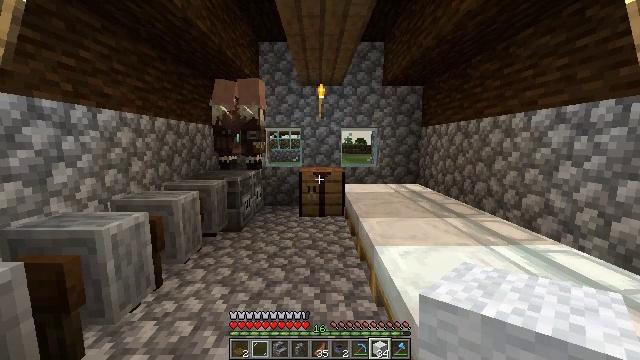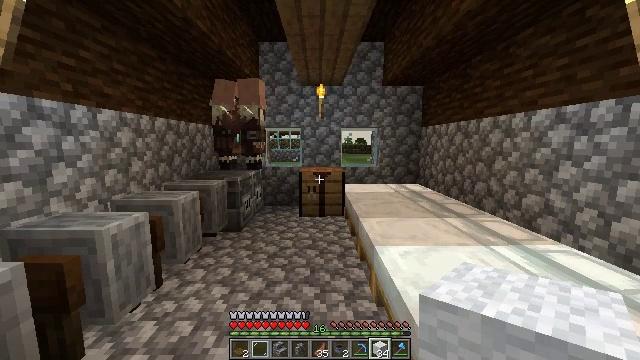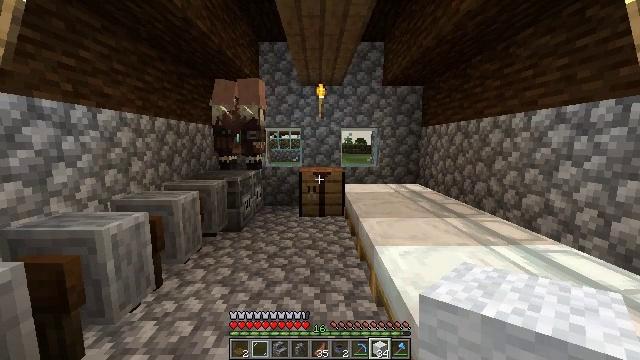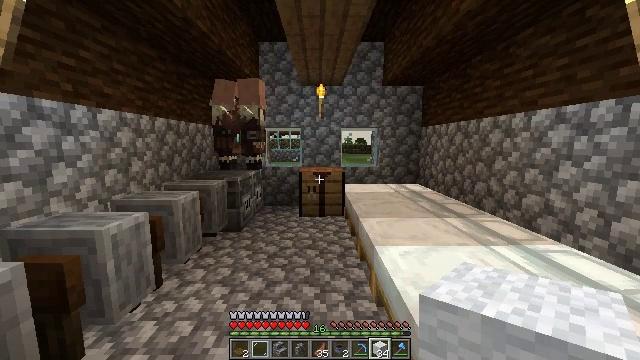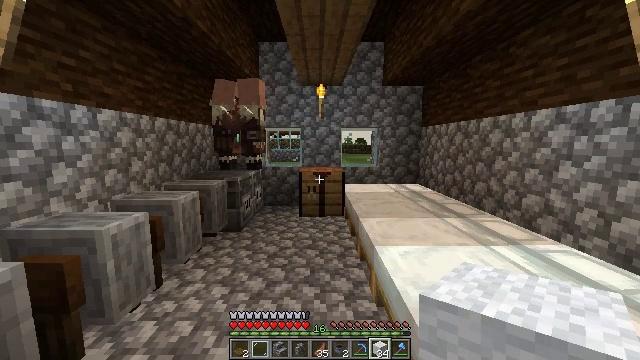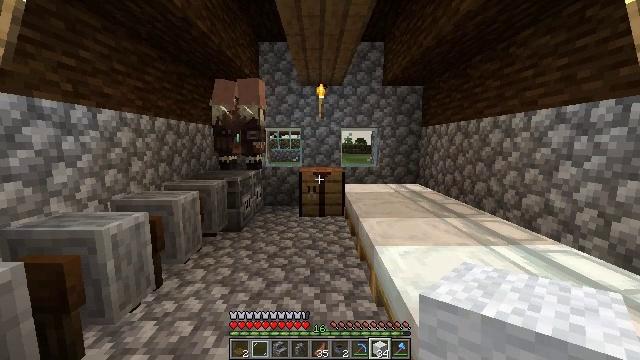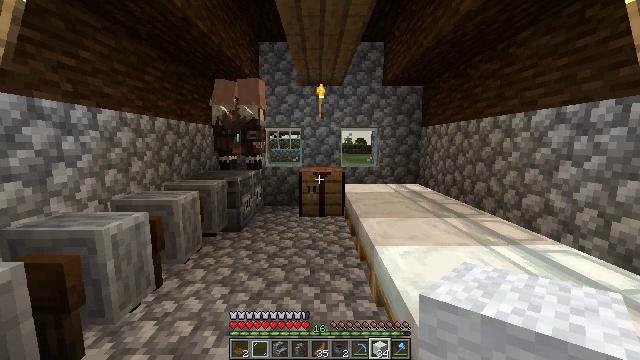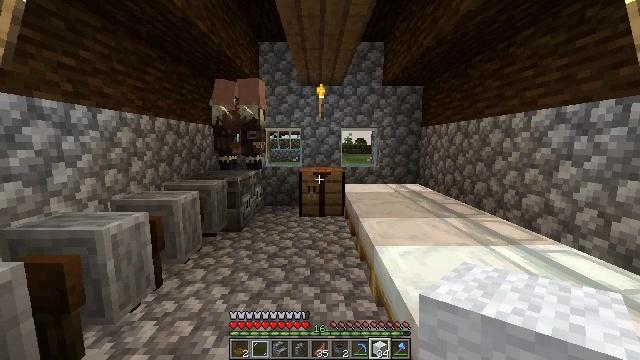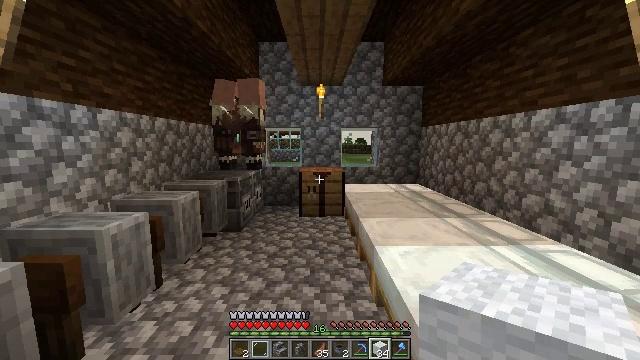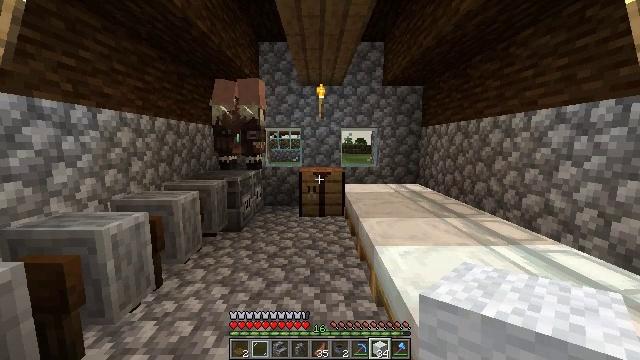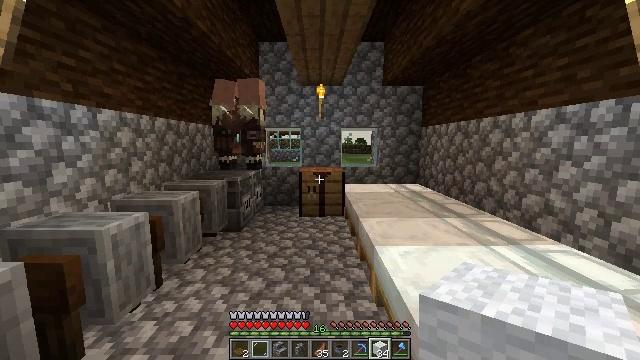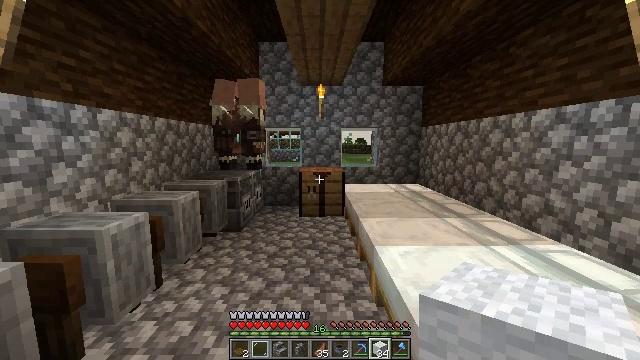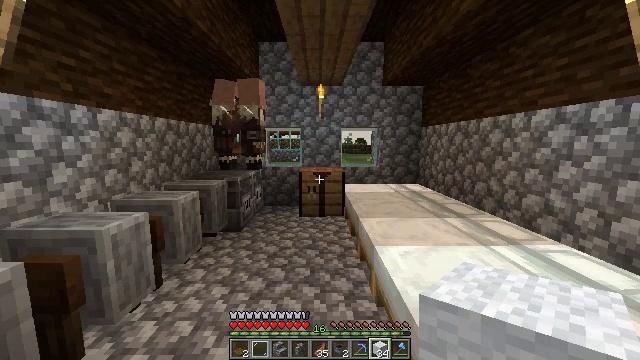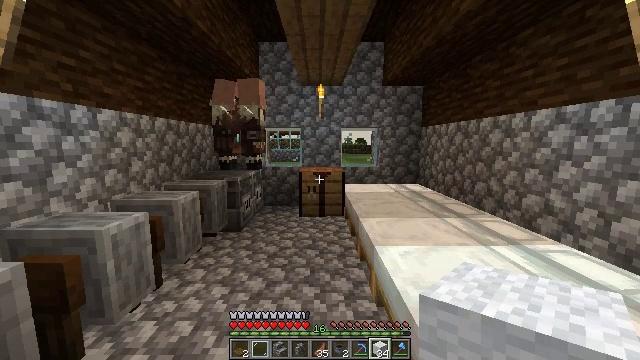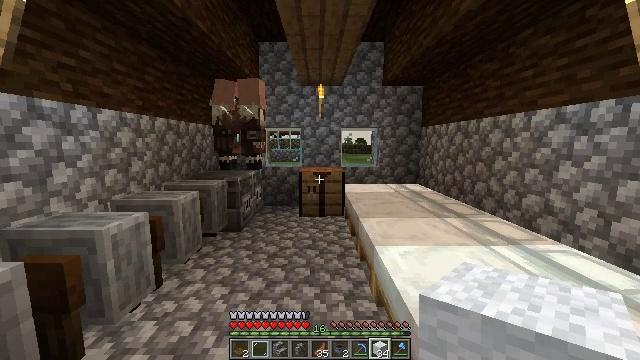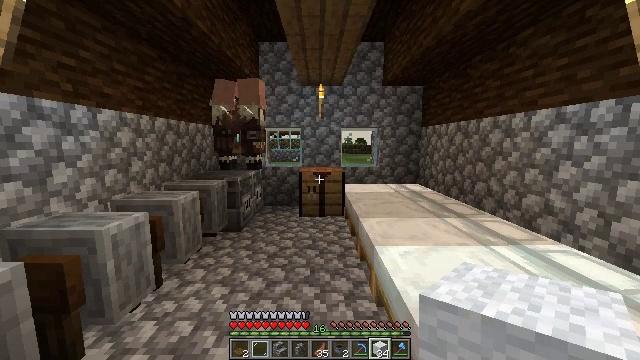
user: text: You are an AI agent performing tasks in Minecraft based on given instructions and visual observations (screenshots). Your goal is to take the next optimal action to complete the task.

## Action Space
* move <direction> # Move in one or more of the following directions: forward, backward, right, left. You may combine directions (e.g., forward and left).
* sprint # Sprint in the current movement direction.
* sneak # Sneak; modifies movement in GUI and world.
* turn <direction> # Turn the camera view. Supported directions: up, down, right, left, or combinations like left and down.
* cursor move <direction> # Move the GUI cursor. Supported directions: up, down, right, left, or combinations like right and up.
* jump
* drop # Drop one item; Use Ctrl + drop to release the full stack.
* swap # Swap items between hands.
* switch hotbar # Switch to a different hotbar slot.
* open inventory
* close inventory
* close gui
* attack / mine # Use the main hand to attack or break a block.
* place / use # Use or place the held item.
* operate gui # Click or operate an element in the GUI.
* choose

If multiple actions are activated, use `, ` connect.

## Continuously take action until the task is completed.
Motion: motion action
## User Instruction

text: Mine the blue bed to pick it up.
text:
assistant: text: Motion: no_op
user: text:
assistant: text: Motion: no_op
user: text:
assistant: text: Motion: no_op
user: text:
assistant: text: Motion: no_op
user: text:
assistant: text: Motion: no_op
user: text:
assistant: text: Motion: no_op
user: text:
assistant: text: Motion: no_op
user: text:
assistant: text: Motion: no_op
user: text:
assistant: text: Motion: no_op
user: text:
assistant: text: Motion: no_op
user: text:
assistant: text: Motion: no_op
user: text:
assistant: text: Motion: no_op
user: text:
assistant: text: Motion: no_op
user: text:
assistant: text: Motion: no_op
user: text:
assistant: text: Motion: no_op
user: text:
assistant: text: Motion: no_op
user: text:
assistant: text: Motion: no_op
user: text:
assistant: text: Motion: no_op
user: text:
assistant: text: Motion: no_op
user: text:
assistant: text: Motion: no_op
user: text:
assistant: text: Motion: no_op
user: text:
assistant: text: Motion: no_op
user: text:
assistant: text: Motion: no_op
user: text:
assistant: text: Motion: no_op
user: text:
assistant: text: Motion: no_op
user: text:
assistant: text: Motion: no_op
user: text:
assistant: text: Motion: no_op
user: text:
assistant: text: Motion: no_op
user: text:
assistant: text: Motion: no_op
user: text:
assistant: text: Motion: no_op